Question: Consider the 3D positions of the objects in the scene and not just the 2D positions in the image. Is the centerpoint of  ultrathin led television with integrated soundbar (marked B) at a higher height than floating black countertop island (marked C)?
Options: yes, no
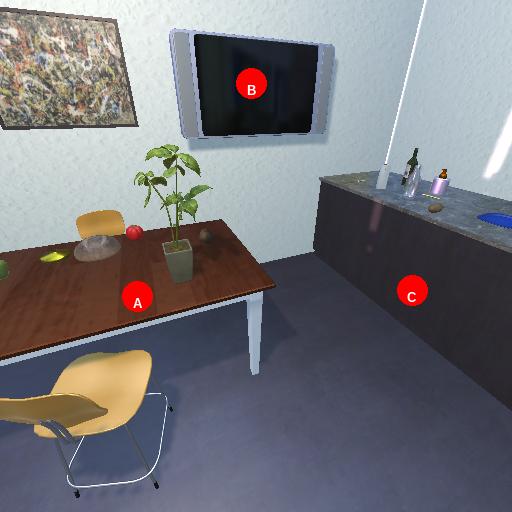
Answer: yes